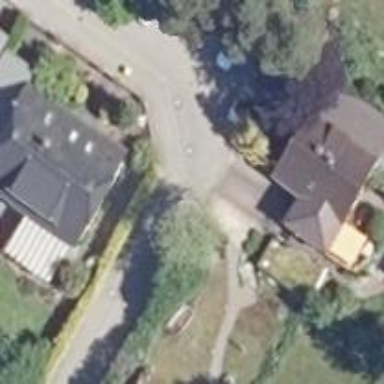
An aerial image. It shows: Residential road.